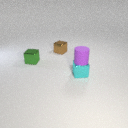
small cyan metal cube below small purple rubber cylinder